Question: I am doing some work, for I have to show blank text for some cells in Grid Header, I want to remove the Line separator to give a user feel like its a single cell.
I will attach a screen-shot for the tentative design, at the moment I did what, Added a panel on to that line, Its fine if I have no re-size-able windows,but when i switch my application to dynamic re-sizing, that shadow panel goes dis-aligned . Kindly suggest any idea how to fix it through coding.

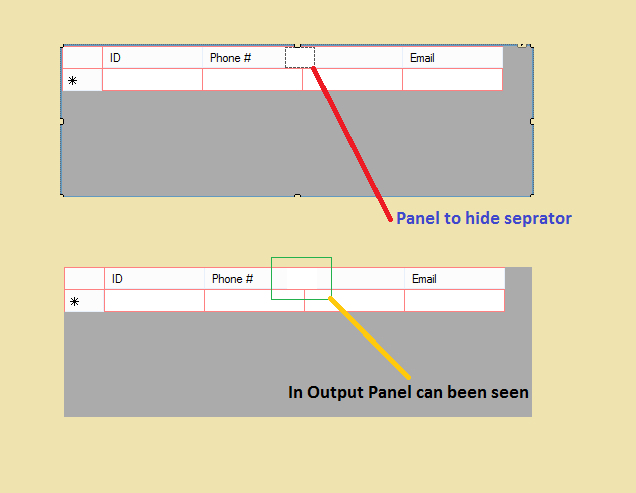
Answer: I have sucessfully done this code after code modifications.
The solution is to do all the stuff in event.
'''
dataGridView1.EnableHeadersVisualStyles = false;
Rectangle headerRect = this.dataGridView1.GetCellDisplayRectangle(dataGridView1.Columns["phone"].Index, -1, true); //get the column header cell
headerRect.X = headerRect.X + headerRect.Width-2;
headerRect.Y += 1;
headerRect.Width = 2*2;
headerRect.Height -= 2;
DataGridViewColumn dataGridViewColumn = dataGridView1.Columns["<Column>"];
Color cl;
cl = dataGridView1.ColumnHeadersDefaultCellStyle.BackColor;
e.Graphics.FillRectangle(new SolidBrush(cl), headerRect);
'''